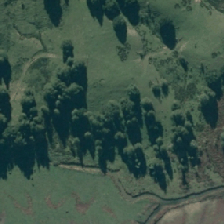
Land cover: broadleaved_indigenous_hardwood